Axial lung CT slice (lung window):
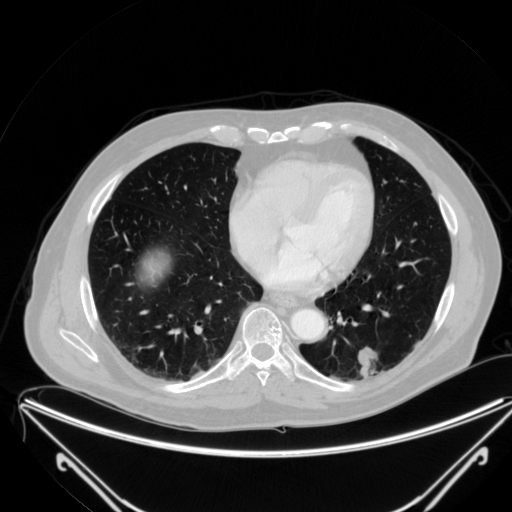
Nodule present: yes
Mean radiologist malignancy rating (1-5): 3.75